Question: Please, see the following screenshot:

How can I handle Geo Location popup in mozilla and chrome browser using selenium webdriver?
'''
package tiyotesting;
import java.util.concurrent.TimeUnit;
import org.openqa.selenium.By;
import org.openqa.selenium.Keys;
import org.openqa.selenium.WebDriver;
import org.openqa.selenium.WebElement;
import org.openqa.selenium.chrome.ChromeDriver;
import org.openqa.selenium.firefox.FirefoxDriver;
import org.openqa.selenium.firefox.FirefoxProfile;
import org.openqa.selenium.firefox.internal.ProfilesIni;
import org.openqa.selenium.support.ui.Select;
public class Citydropdownlist {
public static void main(String[] args) throws InterruptedException {
WebDriver driver = new FirefoxDriver();
driver.get("http://www.google.com");
driver.get("http://ec2-35-154-164-82.ap-south-1.compute.amazonaws.com/tiyorelease3/");
WebElement ListBox = driver.findElement(By.id("supported_city_label"));
ListBox.sendKeys("Ahmedabad");
ListBox.sendKeys(Keys.ENTER);
}
}
'''
I created Firefox custom profile it is also not working again the popup came it is showstopper for me, so please help me to resolve the issue
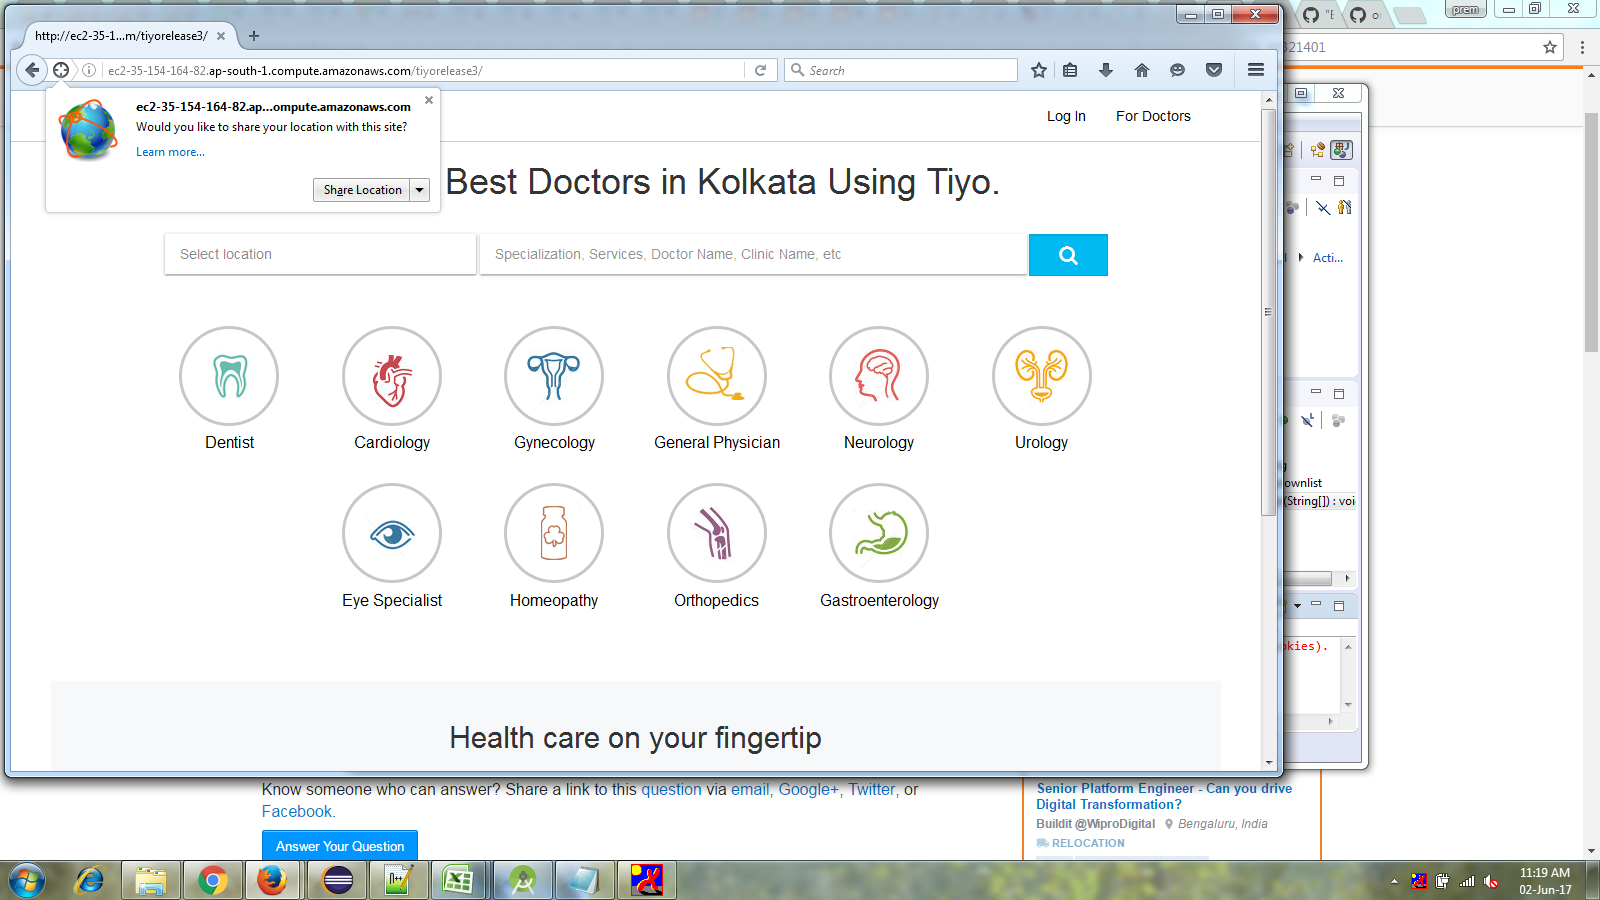
Answer: While working with Selenium 3.x, geckodriver v0.16.1 & Mozilla Firefox 53.x, you can disable the Geo Location popup by setting the preferences in the new Firefox profile as follows:
1. You have to download the geckodriver.exe from here. Save it on your machine.
2. You have to mention the absolute path of the geckodriver.exe through System.setProperty
3. You don't require to do driver.get("http://www.google.com"); to open any other URL.
4. Here is the working set of minimal code which opens the intended URL without the Geo Location popup. System.setProperty("webdriver.gecko.driver", "C:\your_directory\geckodriver.exe");
FirefoxProfile geoDisabled = new FirefoxProfile();
geoDisabled.setPreference("geo.enabled", false);
geoDisabled.setPreference("geo.provider.use_corelocation", false);
geoDisabled.setPreference("geo.prompt.testing", false);
geoDisabled.setPreference("geo.prompt.testing.allow", false);
WebDriver driver=new FirefoxDriver(geoDisabled);
driver.get("http://ec2-35-154-164-82.ap-south-1.compute.amazonaws.com/tiyorelease3/");